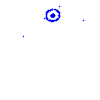
Particle: electron